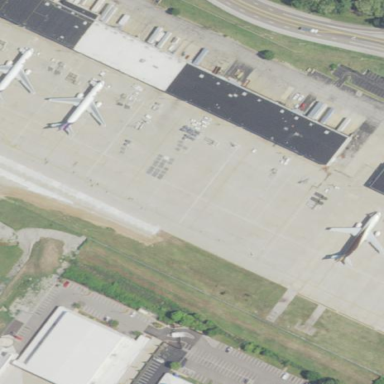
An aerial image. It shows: Apron at the airport.